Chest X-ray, AP view. Patient: 21 years old, sex F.
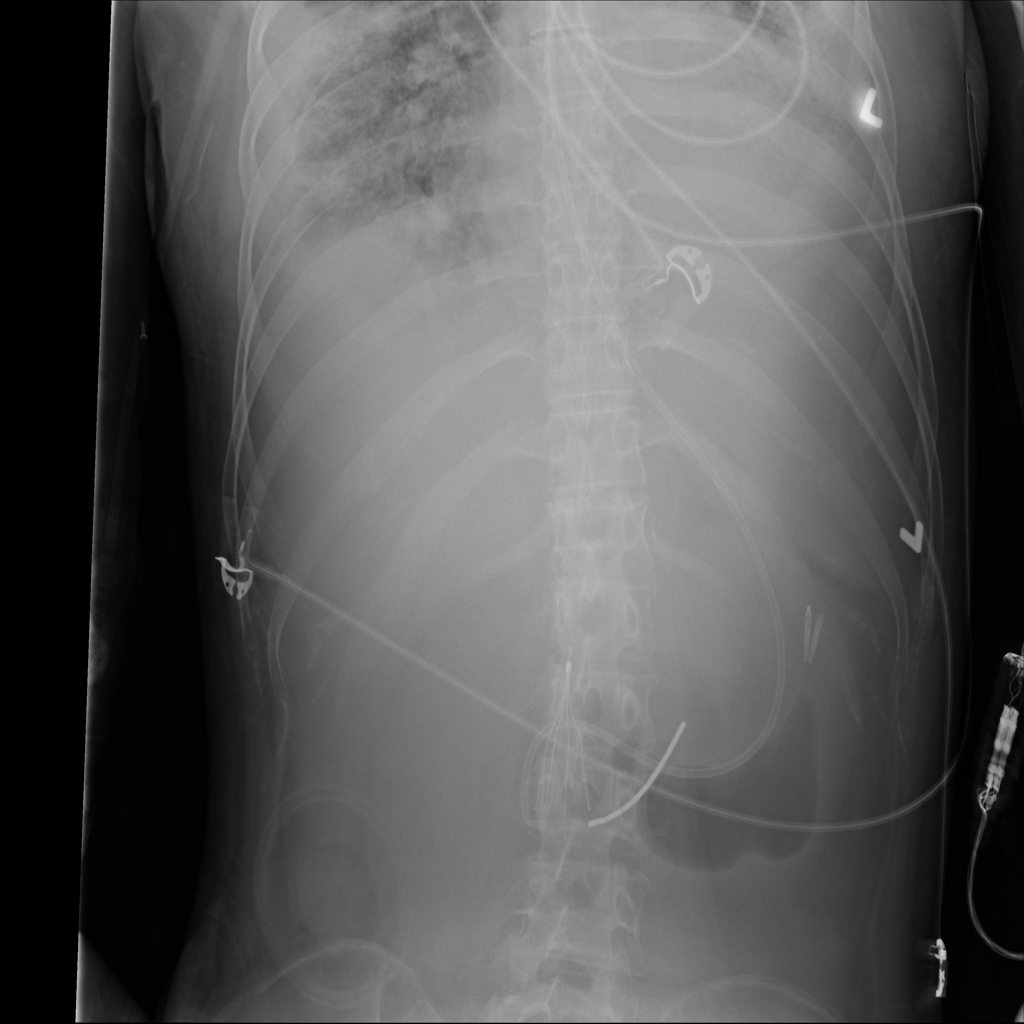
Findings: Pleural_Thickening